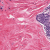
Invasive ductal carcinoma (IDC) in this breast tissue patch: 0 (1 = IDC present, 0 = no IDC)